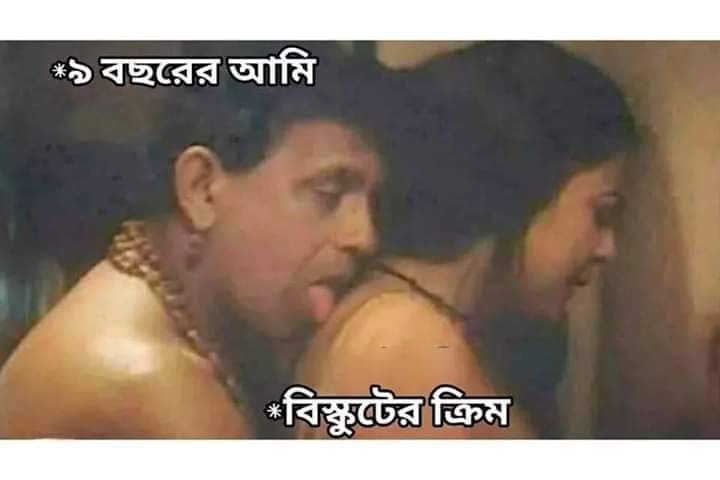
Caption: *৯ বছরের আমি    *বিস্কুটের ক্রিম
Label: hate